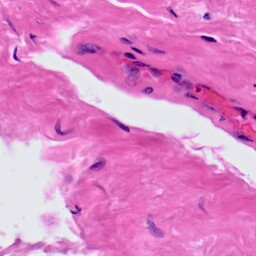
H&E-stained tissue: Prostate